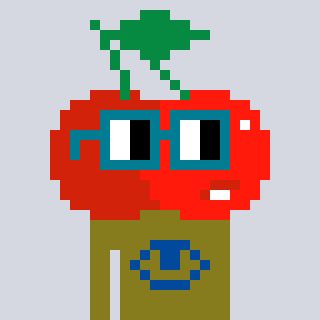
a pixel art character with square dark green glasses, a cherry-shaped head and a gunk-colored body on a cool background